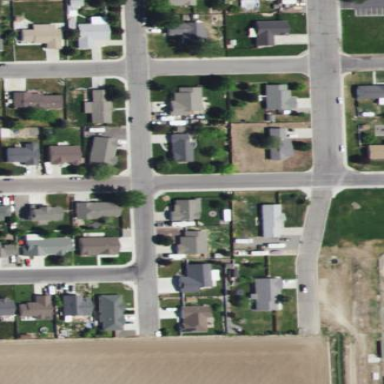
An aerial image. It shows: Residential area composed of single-family homes.